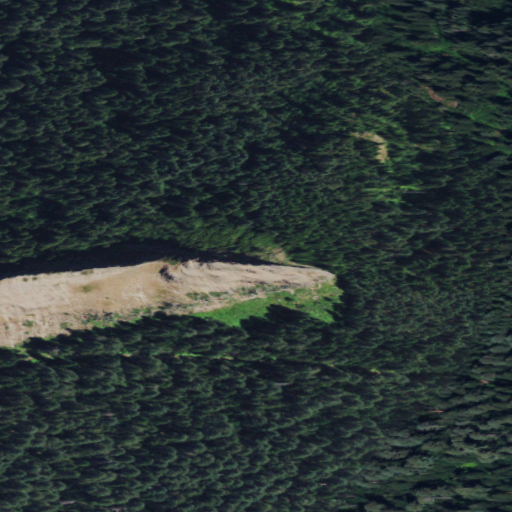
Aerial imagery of mountain in Washington named Sturgeon Rock containing evergreen forest, open development, and shrub